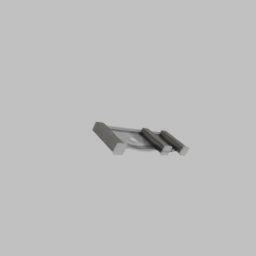
Label: architecture